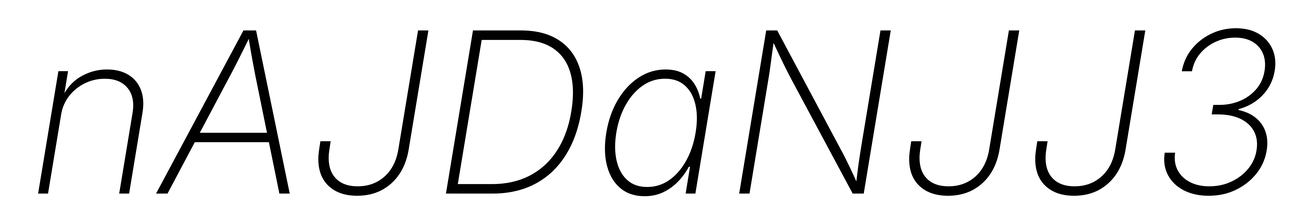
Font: Inter-Italic_ExtraLight_Italic